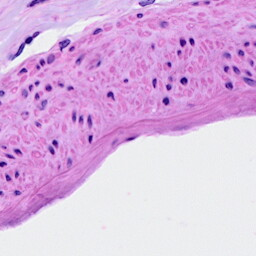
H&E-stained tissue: Ovarian